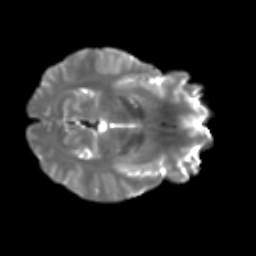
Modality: T2w
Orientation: axial
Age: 30
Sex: male
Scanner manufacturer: ge
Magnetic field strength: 3 T
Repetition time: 7.8 s
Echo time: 0.0607 s